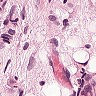
Metastatic tissue present: yes